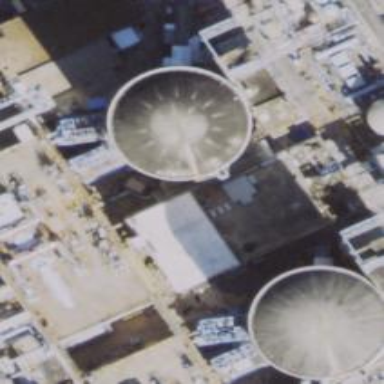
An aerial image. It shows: Nuclear power generator.